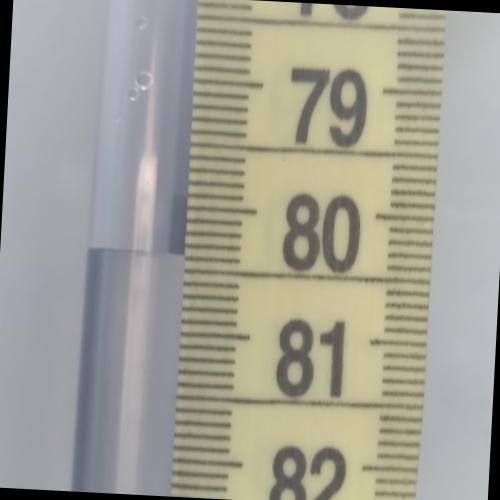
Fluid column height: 80.4 cm